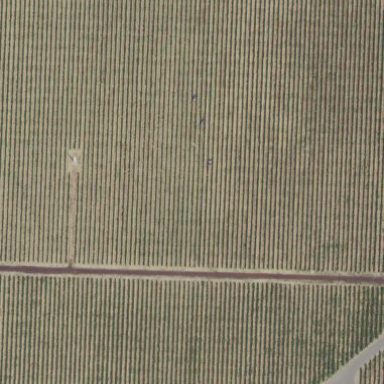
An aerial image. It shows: Vineyard growing grapes.